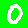
Digit: 0